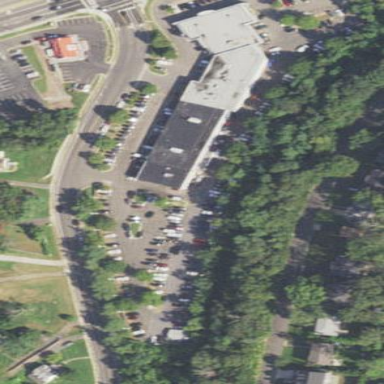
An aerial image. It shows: Building that houses car shop.